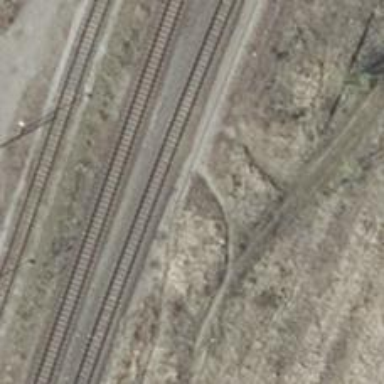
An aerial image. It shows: Abandoned railway.